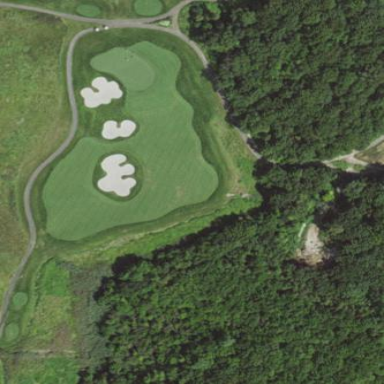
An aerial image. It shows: Grassy area designated as golf fairway.